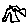
Label: star